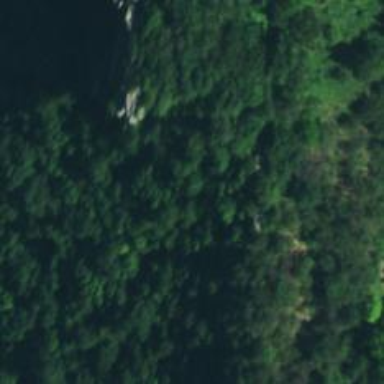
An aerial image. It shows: Cliff in nature.